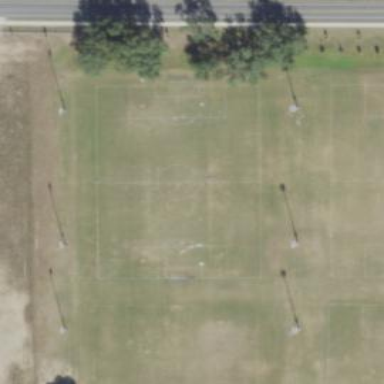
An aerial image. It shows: Grass pitch used for soccer.